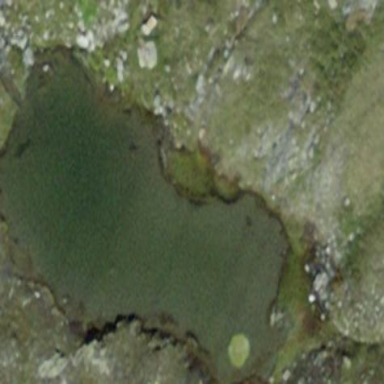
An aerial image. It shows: Beautiful lake surrounded by nature.